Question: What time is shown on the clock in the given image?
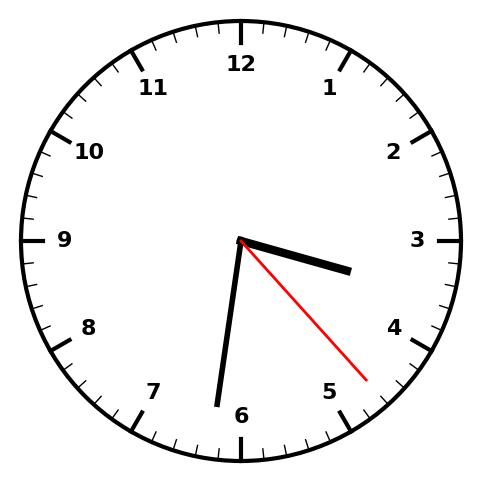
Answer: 03:31:23